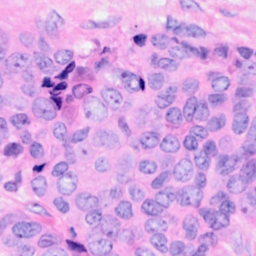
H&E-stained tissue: Breast